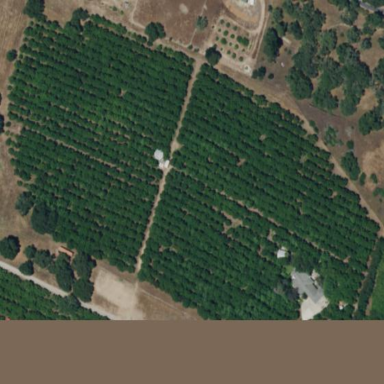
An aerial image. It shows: Orchard.